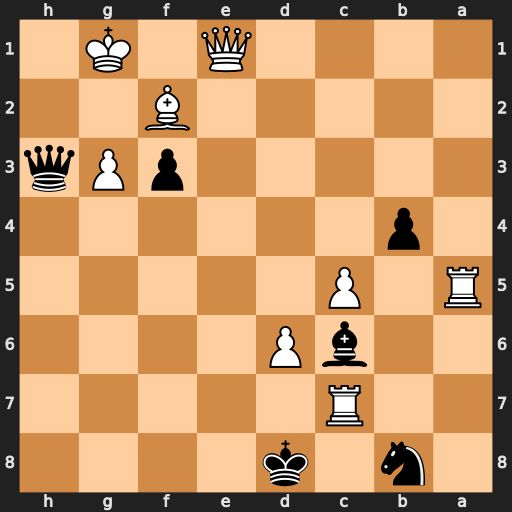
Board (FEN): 1n1k4/2R5/2bP4/R1P5/1p6/5pPq/5B2/4Q1K1
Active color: b
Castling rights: -
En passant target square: -
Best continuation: Qg2#